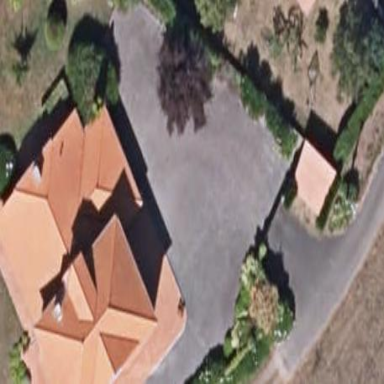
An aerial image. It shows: Simple house.